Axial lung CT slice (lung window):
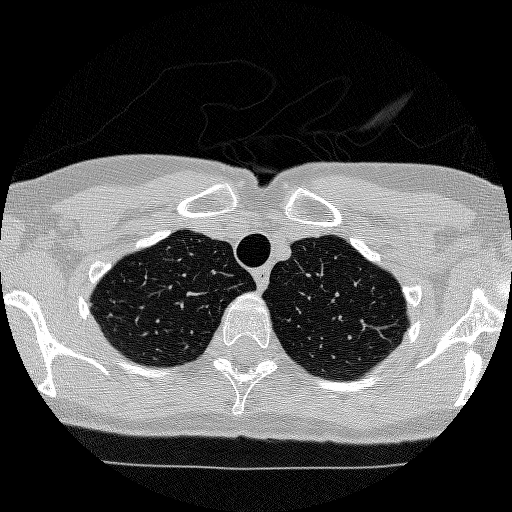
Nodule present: no